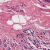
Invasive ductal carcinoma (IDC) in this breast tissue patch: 1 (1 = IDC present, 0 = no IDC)